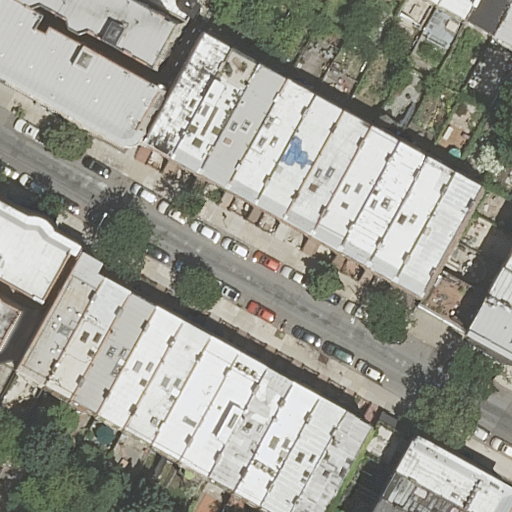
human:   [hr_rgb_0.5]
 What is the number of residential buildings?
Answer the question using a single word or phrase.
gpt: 37

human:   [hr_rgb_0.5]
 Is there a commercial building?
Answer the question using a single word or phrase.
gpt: no

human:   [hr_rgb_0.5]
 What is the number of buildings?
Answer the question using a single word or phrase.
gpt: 37

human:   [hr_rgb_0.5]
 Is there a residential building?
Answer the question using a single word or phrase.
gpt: yes

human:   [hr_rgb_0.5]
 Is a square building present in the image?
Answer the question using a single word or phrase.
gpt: no

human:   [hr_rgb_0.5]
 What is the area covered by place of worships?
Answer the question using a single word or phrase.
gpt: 22m2

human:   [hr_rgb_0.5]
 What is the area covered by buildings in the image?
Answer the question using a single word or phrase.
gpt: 4681m2

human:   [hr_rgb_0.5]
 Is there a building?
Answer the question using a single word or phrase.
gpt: yes

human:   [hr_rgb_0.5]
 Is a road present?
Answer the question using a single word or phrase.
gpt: yes

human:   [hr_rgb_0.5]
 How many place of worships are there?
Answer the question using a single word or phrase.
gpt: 1

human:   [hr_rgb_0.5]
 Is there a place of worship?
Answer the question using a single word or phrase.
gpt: yes

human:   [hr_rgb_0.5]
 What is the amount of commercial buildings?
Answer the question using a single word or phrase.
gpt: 0

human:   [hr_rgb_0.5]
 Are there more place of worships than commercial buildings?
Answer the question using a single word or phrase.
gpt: yes

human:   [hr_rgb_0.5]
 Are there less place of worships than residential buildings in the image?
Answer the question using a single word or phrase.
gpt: yes

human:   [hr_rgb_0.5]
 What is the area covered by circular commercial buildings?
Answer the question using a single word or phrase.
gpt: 0m2

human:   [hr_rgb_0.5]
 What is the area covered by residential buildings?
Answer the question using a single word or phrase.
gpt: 4681m2

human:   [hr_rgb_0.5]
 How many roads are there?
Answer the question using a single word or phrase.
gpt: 1

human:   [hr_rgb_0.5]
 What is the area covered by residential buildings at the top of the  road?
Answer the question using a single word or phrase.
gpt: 2164m2

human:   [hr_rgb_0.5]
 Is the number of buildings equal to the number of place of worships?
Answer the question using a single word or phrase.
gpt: no

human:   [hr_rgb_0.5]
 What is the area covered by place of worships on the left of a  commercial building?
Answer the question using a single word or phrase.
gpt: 0m2

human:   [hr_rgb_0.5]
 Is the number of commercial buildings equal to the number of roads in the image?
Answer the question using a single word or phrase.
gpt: no

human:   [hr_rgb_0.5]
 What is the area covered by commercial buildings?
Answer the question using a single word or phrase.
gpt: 0m2

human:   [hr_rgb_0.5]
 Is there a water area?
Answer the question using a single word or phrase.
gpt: no

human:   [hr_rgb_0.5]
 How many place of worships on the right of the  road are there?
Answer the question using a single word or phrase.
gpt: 0

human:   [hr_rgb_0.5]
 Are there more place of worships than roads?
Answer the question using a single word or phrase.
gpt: no

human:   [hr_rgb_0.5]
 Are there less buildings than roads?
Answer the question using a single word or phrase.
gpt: no

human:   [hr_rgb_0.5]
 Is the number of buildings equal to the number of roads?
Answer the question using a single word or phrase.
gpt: no

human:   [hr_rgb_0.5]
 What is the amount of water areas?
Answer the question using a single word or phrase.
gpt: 0

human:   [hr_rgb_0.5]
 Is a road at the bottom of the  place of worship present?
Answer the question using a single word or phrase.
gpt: yes

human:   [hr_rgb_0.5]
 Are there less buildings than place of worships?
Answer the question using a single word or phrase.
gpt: no

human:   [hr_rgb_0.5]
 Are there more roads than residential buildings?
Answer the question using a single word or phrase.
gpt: no

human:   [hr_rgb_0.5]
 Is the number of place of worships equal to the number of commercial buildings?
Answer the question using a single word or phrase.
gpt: no

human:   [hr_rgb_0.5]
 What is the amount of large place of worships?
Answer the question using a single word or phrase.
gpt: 0

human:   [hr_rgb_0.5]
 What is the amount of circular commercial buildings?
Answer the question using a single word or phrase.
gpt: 0

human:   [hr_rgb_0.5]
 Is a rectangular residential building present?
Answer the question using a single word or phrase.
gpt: yes

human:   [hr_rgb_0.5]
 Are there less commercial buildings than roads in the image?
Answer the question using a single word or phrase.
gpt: yes

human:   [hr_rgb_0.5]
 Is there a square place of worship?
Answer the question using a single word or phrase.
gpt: no

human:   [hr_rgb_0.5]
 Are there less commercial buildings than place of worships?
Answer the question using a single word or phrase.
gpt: yes

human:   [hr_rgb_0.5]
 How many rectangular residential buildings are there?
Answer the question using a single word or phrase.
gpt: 33

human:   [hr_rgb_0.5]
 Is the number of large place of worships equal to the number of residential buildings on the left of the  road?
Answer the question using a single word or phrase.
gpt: no

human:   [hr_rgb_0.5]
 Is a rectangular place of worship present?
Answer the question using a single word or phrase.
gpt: yes

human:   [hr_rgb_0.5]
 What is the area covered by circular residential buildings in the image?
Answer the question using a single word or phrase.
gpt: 0m2

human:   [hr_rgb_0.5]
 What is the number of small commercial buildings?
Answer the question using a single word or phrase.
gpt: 0

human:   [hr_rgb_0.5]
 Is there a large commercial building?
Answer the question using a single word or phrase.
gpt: no

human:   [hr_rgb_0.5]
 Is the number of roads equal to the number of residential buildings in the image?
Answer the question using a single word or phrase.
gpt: no

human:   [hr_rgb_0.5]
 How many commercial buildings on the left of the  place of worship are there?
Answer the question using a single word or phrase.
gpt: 0

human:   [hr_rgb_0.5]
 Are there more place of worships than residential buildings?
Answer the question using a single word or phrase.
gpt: no

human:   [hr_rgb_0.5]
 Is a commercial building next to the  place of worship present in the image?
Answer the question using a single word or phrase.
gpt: no

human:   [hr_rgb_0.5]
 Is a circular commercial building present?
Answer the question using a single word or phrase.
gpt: no

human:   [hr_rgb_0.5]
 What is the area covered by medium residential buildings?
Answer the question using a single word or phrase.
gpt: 4488m2

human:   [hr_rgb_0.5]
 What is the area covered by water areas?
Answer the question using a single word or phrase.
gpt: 0m2

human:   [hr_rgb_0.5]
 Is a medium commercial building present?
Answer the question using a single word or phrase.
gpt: no

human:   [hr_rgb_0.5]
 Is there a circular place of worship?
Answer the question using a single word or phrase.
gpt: no

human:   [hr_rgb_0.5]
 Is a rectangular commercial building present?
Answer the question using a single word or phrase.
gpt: no

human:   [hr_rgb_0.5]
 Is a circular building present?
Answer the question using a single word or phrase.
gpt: no

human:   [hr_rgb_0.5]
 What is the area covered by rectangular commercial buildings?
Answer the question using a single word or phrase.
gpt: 0m2

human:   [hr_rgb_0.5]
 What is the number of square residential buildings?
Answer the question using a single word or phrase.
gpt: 0

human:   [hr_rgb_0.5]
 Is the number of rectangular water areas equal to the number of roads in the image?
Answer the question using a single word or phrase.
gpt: no

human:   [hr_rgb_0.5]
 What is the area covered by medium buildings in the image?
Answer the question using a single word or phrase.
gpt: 4488m2

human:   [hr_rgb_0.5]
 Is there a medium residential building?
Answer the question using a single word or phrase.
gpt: yes

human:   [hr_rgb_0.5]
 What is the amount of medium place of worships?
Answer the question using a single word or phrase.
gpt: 0

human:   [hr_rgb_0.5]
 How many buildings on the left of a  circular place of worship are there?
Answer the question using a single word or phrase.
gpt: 0

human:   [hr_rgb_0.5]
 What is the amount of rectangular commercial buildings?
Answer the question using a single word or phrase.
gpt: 0

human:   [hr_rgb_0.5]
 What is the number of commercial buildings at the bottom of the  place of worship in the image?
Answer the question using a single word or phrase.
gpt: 0